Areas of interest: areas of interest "Residential Area"
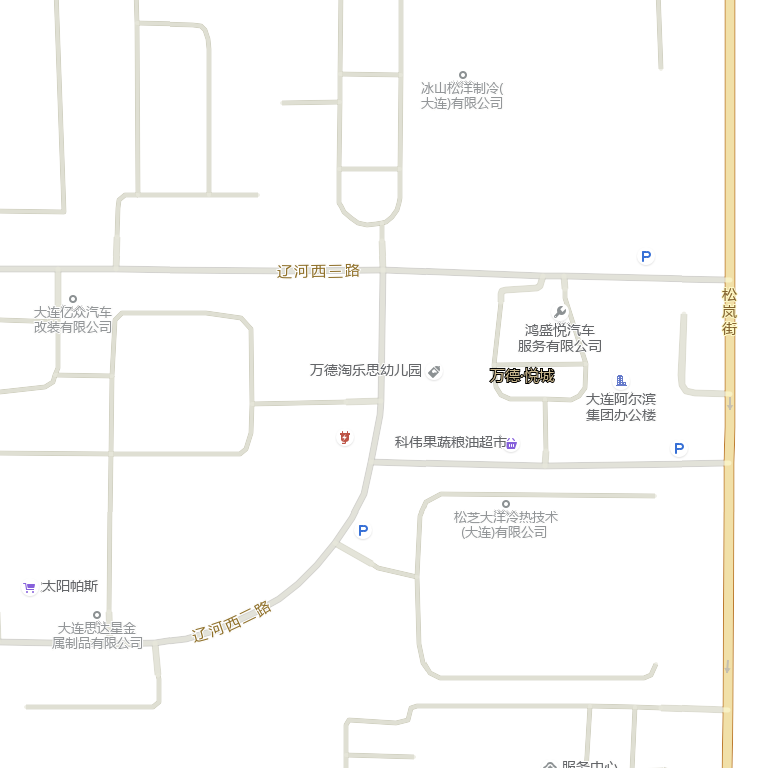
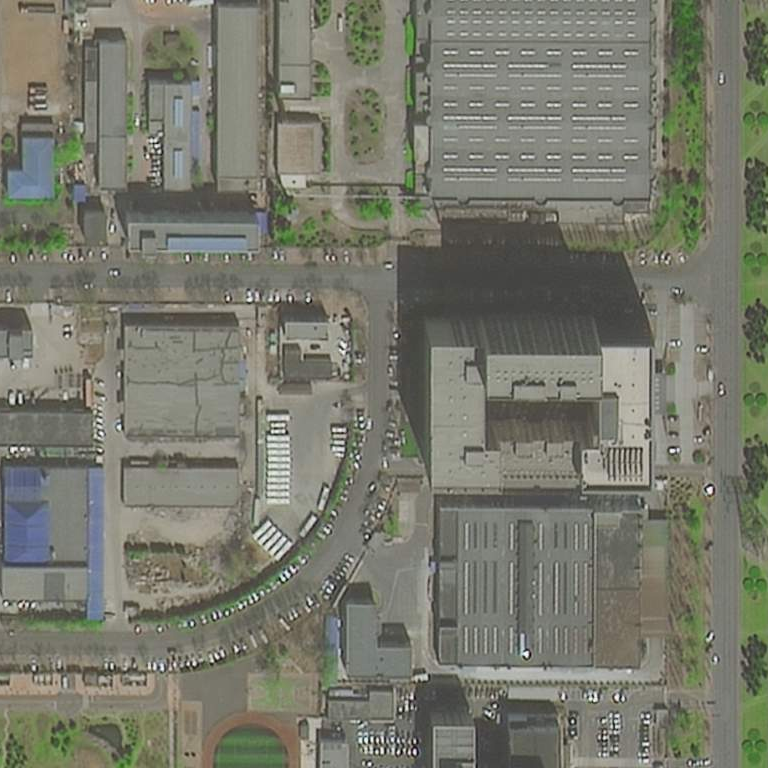